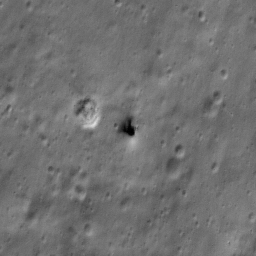
Pit: Stevinus 24
Host crater: Stevinus
Host type: impact_melt
Lunar coordinates: latitude -32.782, longitude 54.299